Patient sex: M
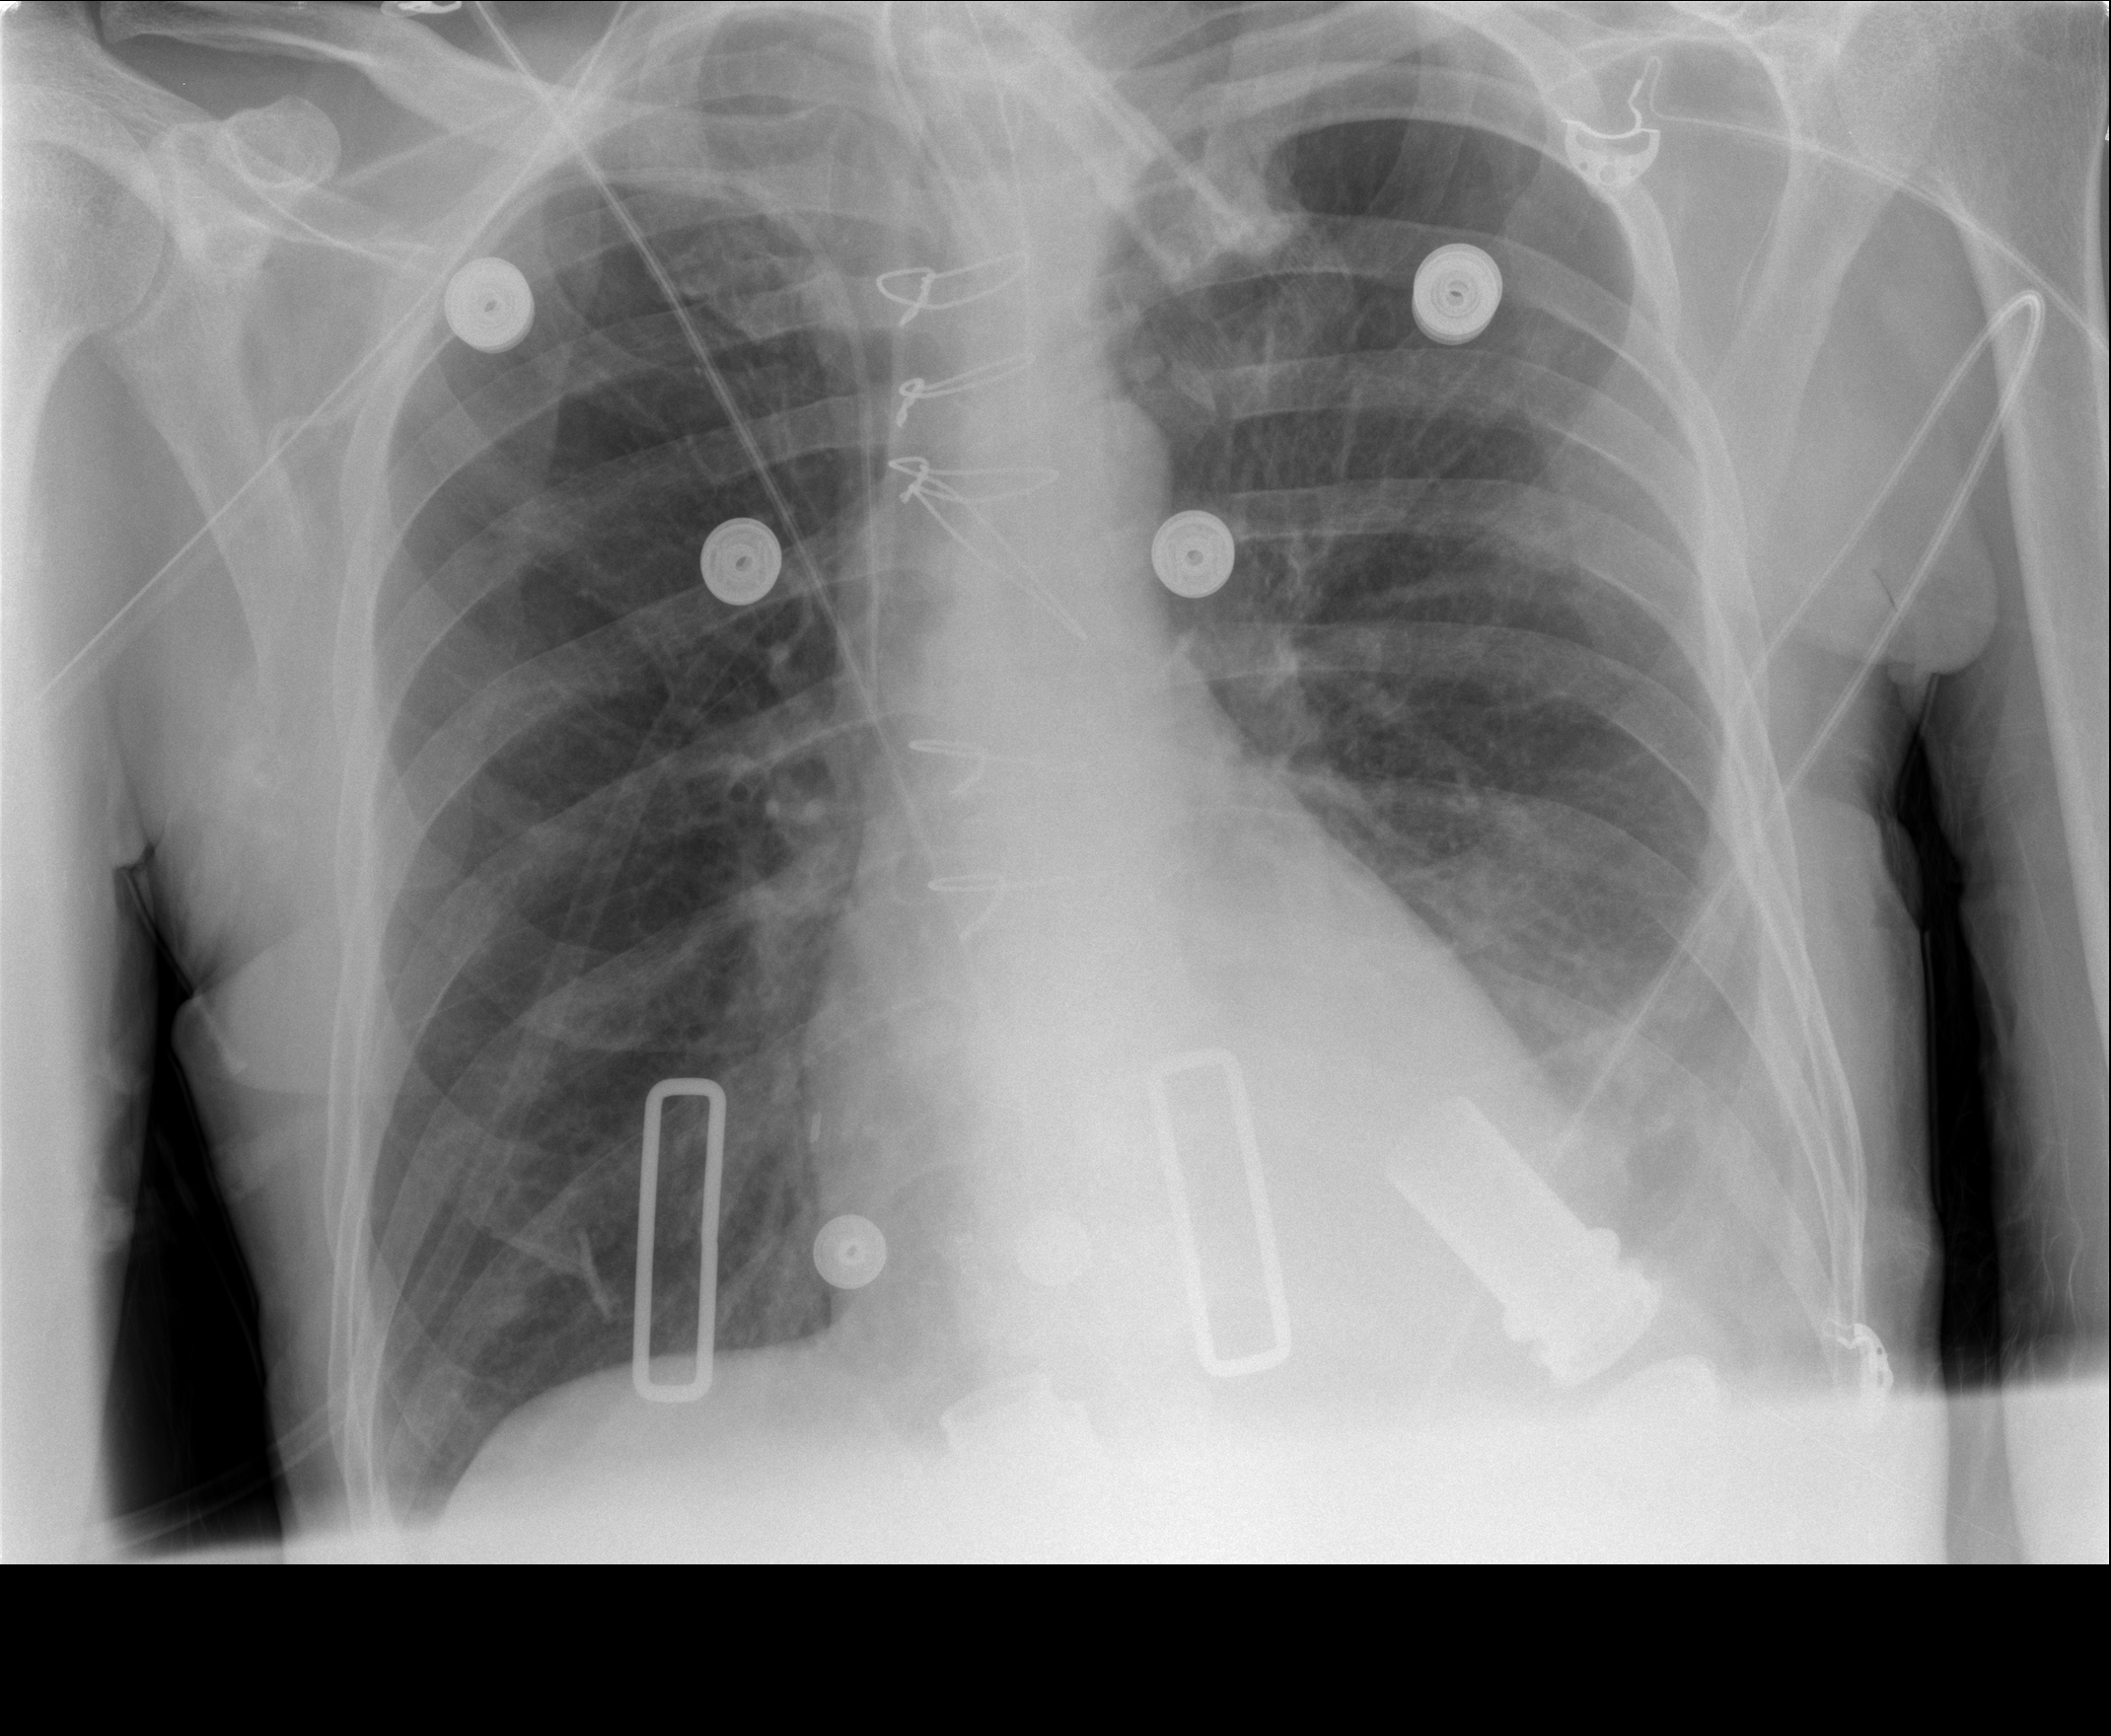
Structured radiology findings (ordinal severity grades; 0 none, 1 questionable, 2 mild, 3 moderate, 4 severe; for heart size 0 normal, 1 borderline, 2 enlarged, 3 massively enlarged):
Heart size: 0
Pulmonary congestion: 0
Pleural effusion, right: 0
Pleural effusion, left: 2
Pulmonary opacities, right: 2
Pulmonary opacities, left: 0
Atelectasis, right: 0
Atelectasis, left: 2